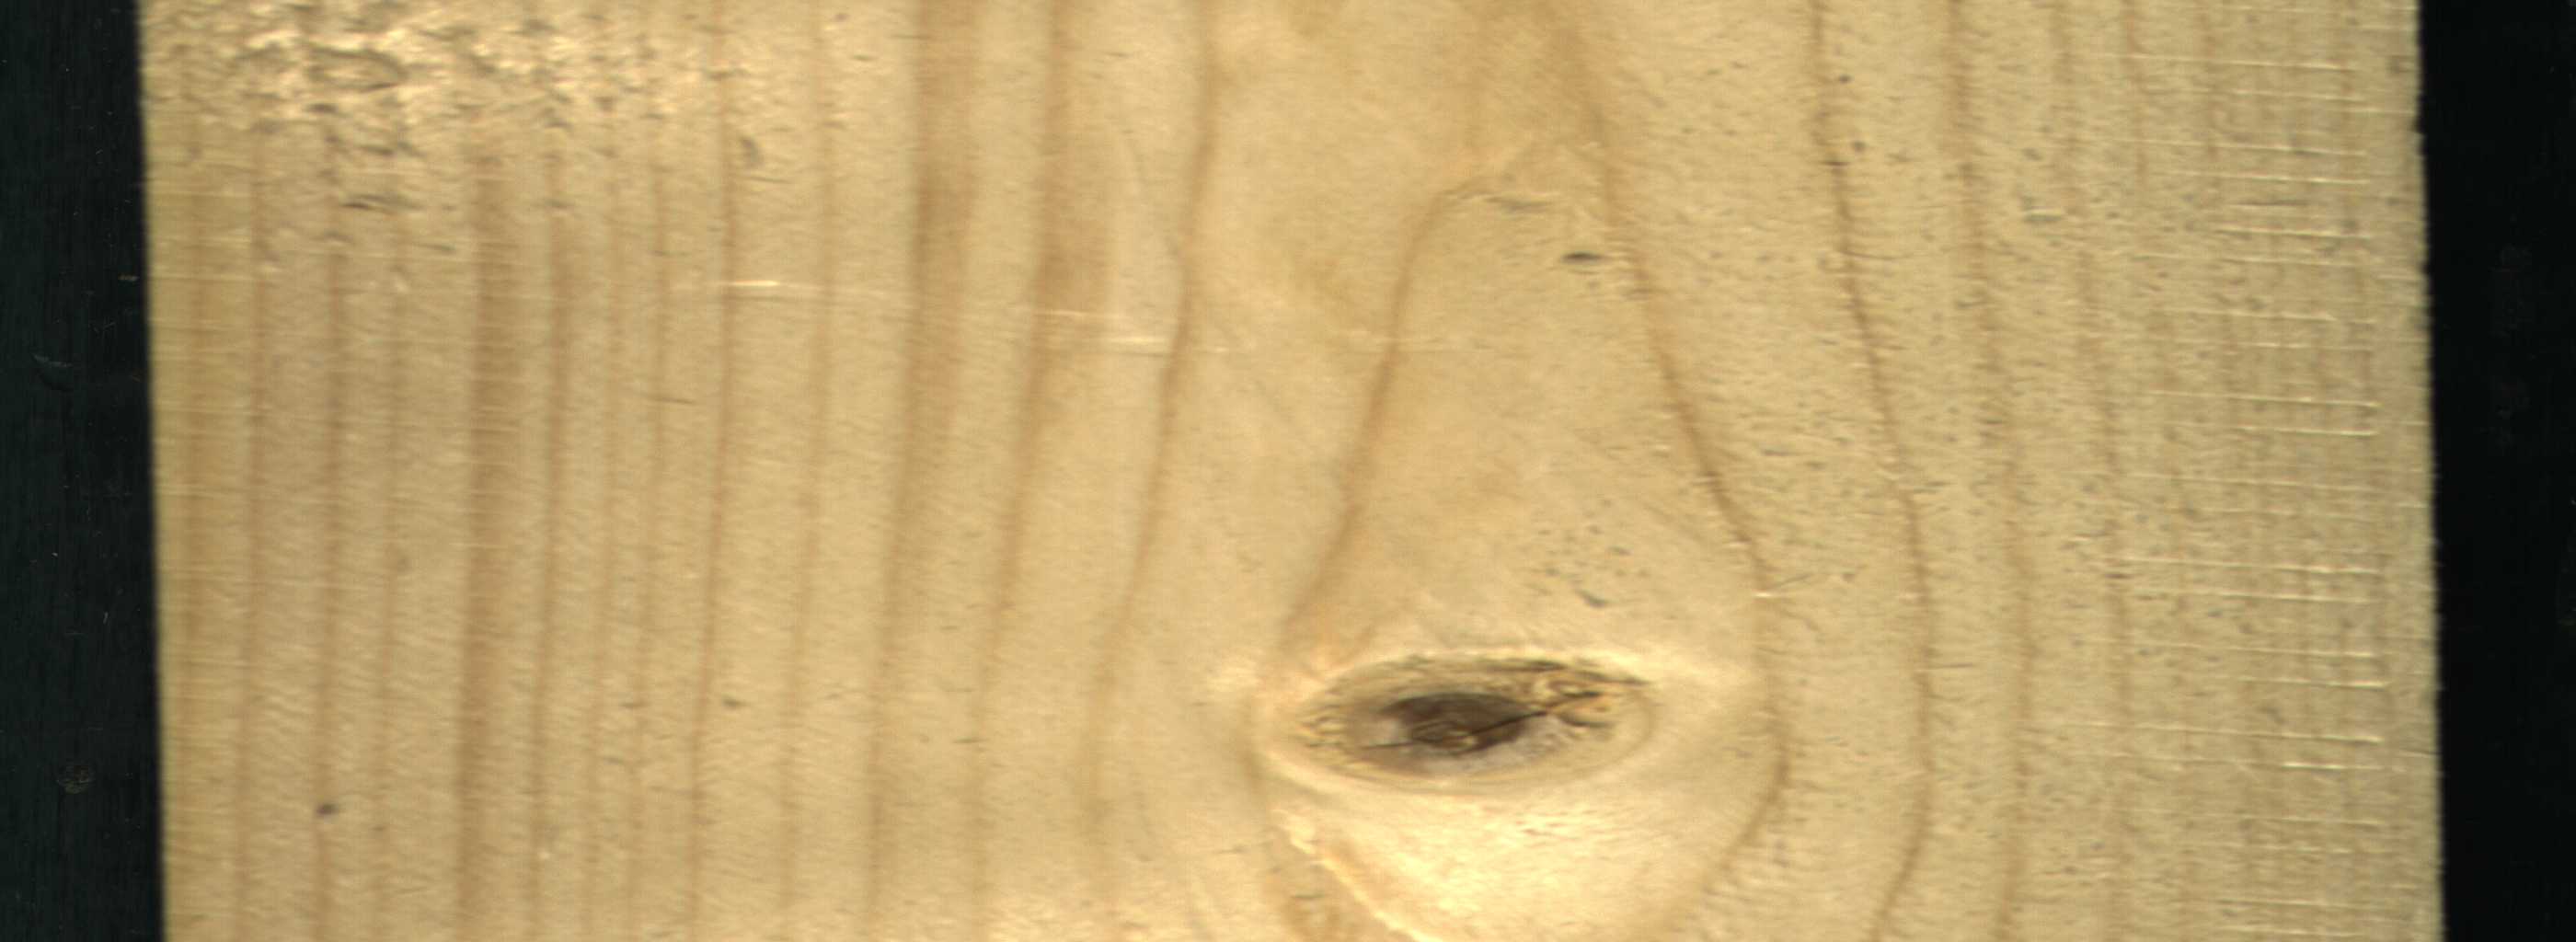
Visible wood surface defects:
knot_with_crack